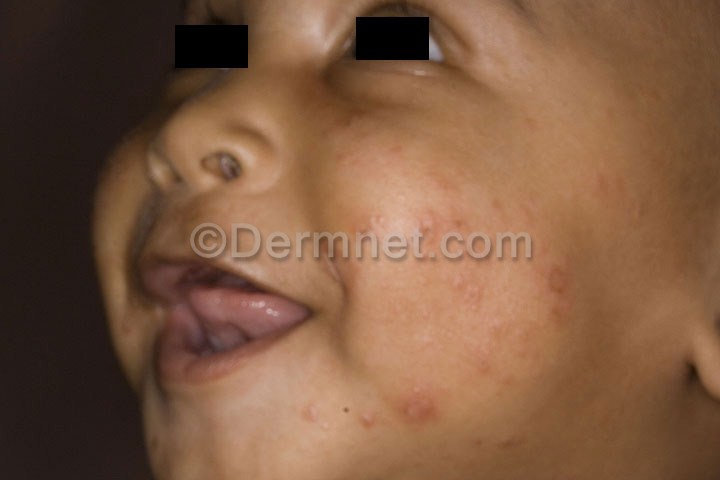
Disease: Atopic Dermatitis Photos